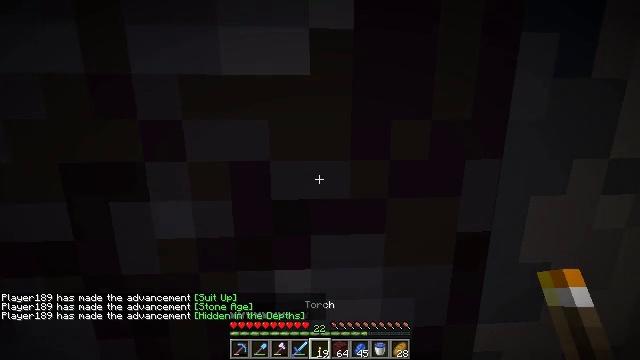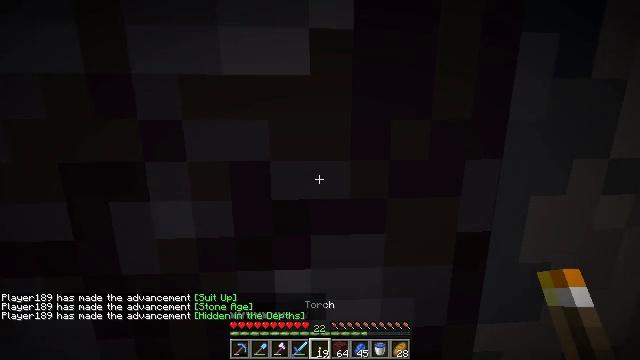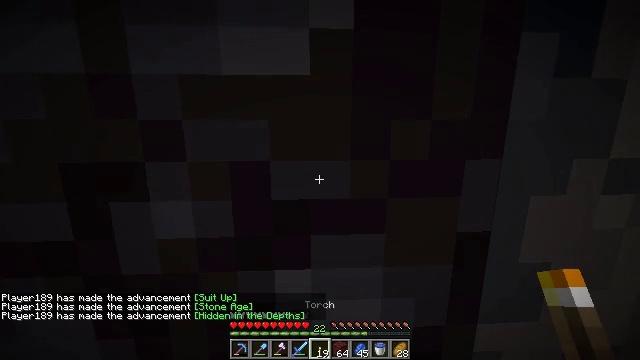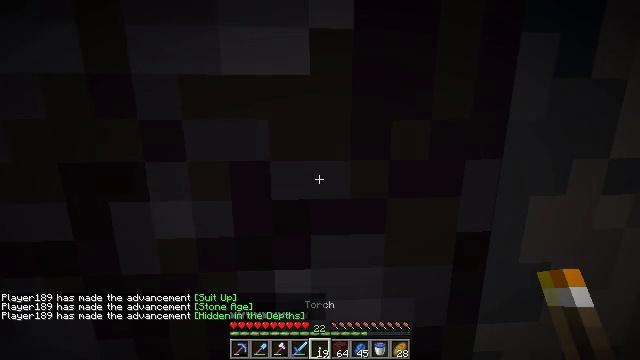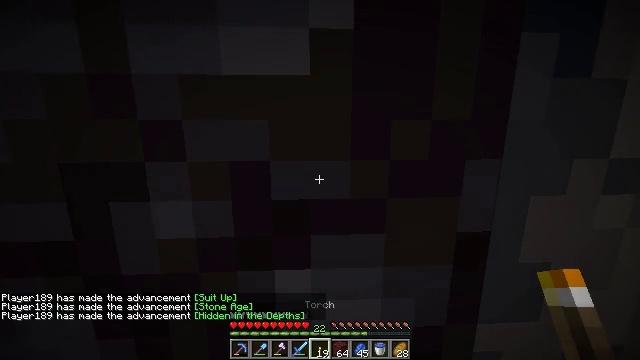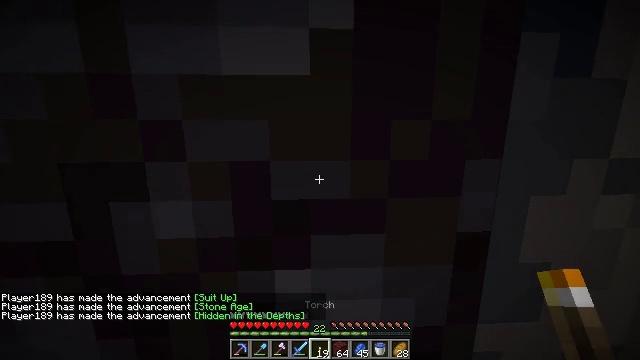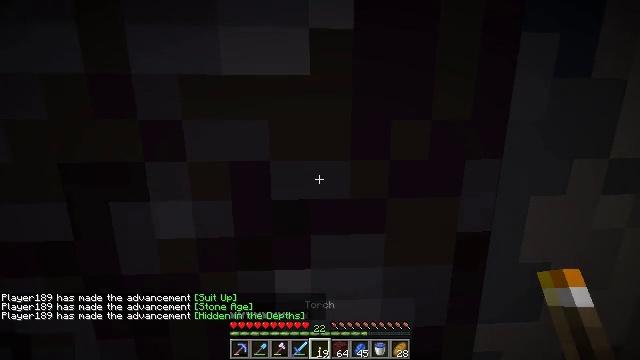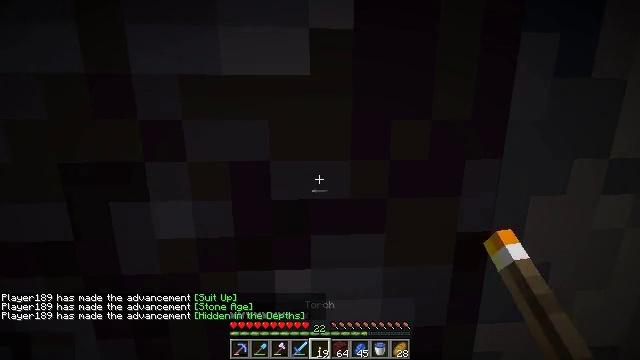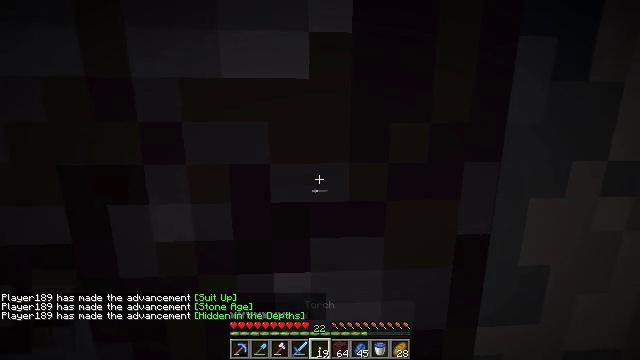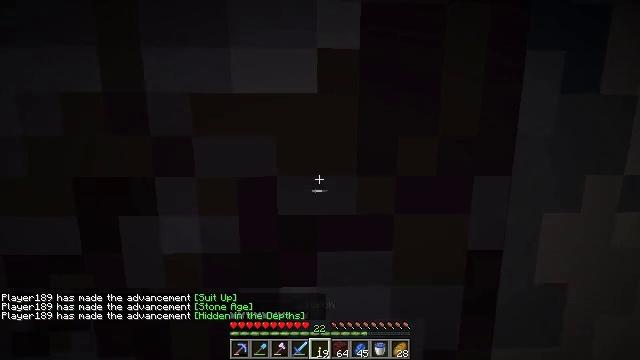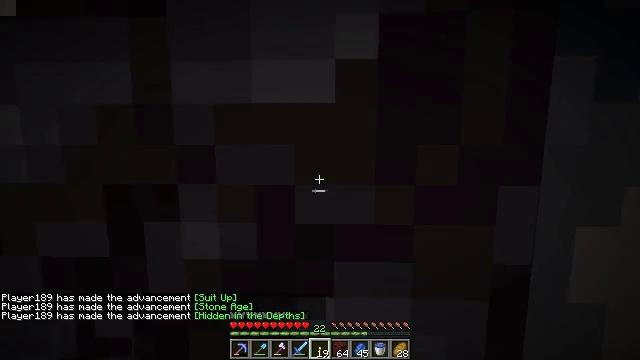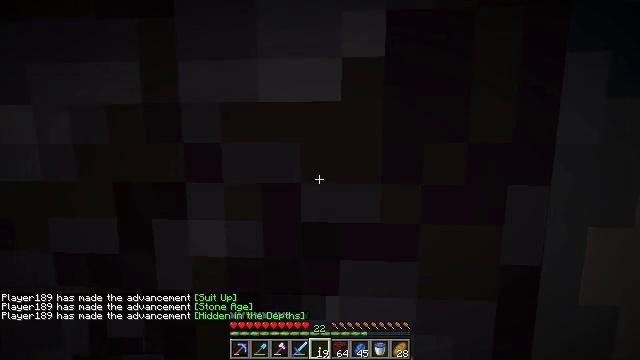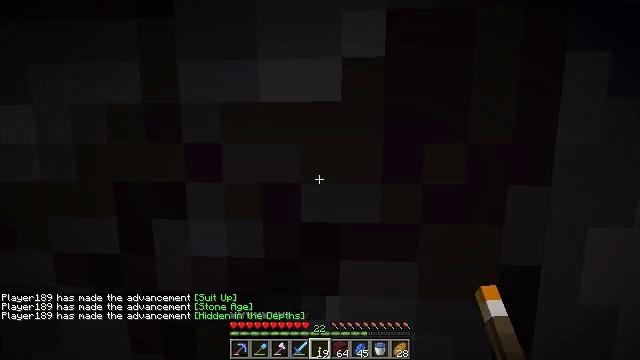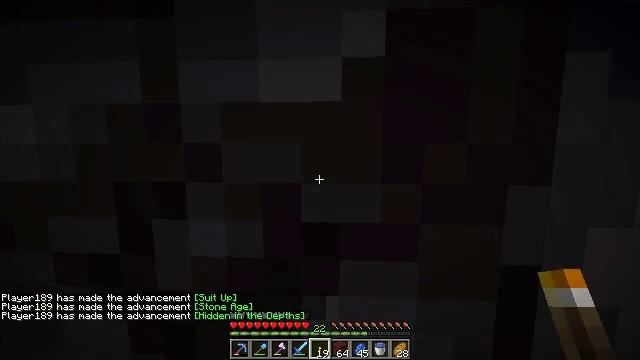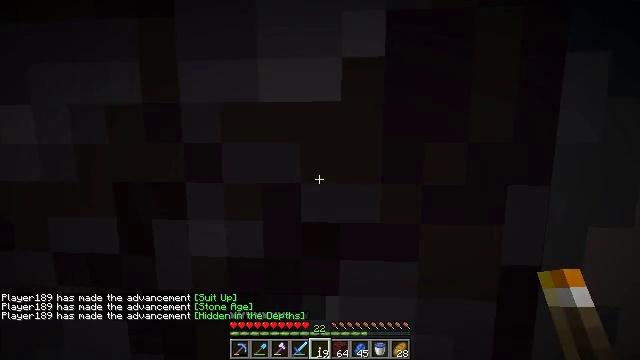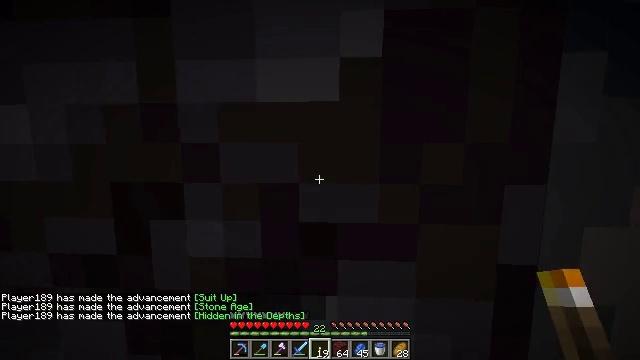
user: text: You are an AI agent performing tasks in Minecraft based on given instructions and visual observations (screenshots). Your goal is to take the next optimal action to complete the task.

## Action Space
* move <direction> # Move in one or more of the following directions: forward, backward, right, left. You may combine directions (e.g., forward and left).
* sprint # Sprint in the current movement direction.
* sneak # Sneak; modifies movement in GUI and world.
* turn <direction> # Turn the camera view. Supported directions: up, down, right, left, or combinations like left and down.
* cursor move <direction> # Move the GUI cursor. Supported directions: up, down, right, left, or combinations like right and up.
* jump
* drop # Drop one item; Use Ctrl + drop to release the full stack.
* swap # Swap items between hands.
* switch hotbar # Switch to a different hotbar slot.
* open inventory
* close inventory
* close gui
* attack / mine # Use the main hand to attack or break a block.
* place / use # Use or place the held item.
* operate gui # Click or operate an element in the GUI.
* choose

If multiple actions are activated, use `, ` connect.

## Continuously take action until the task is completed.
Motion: motion action
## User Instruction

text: Get some blackstone from the ground.
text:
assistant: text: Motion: no_op
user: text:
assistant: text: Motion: no_op
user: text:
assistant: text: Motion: no_op
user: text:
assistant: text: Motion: no_op
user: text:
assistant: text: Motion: no_op
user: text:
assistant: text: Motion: attack / mine
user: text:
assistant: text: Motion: no_op
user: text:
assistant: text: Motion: no_op
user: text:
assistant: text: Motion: turn left and up
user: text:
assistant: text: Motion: turn left and up
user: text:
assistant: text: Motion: turn left
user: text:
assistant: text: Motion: no_op
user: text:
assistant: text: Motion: no_op
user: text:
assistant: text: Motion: no_op
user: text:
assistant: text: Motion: no_op
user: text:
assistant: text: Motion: turn right
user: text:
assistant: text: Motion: turn left and down
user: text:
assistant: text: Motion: move back, turn left and down
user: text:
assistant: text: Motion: move back, turn left and down
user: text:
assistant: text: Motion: move back, turn left and down
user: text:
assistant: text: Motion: turn left and down
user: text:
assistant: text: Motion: turn left and up
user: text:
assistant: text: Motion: turn left
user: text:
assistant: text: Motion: turn left
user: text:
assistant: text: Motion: turn left
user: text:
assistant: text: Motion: no_op
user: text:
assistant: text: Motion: no_op
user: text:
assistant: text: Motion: no_op
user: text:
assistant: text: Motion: no_op
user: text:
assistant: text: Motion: turn down